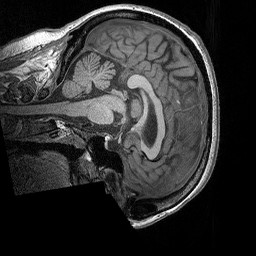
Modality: T1w
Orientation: sagittal
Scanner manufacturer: siemens
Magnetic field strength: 3 T
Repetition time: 2.3 s
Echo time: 0.00298 s